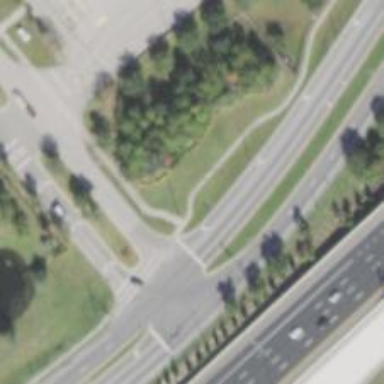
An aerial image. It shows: Footway along the road.